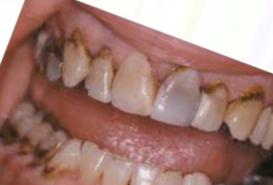
Condition: Tooth Discoloration